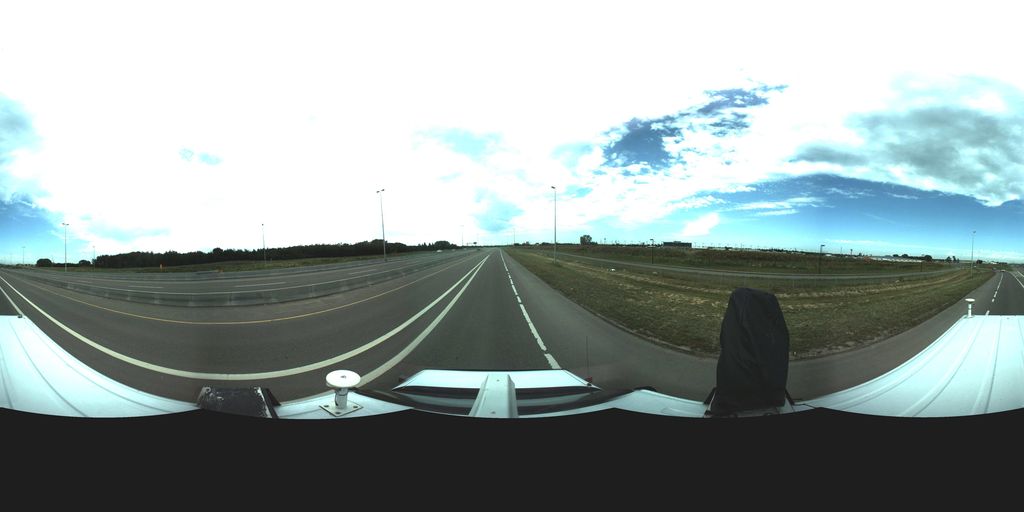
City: saskatoon